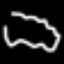
Label: squiggle